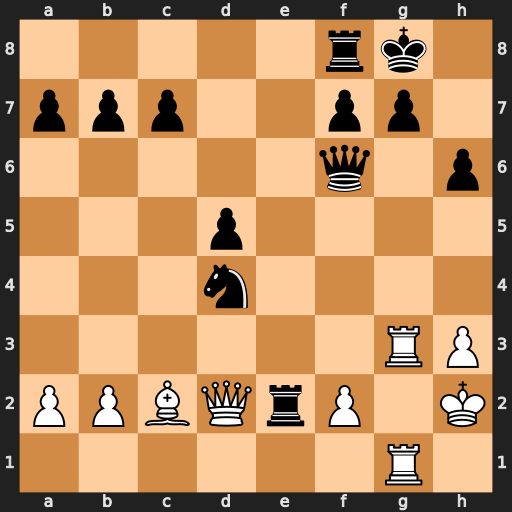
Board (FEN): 5rk1/ppp2pp1/5q1p/3p4/3n4/6RP/PPBQrP1K/6R1
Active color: w
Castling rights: -
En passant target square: -
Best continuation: Rxg7+ Qxg7 Rxg7+ Kxg7 Qxd4+